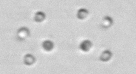
Label: Parvicorbicula_socialis